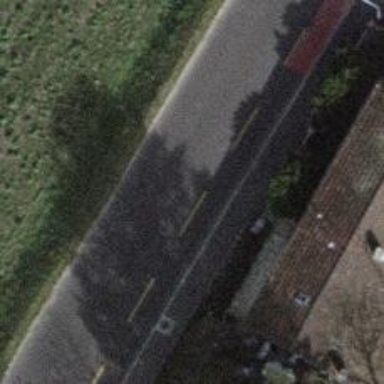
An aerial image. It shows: Secondary road with asphalt surface and lane for cycling on the left side.